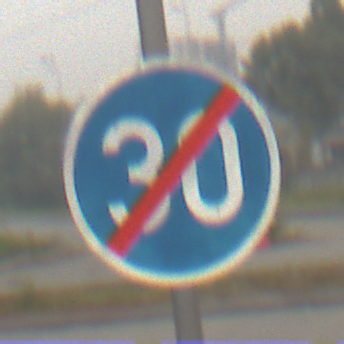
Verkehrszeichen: EndeMindestgeschwindigkeit
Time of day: MorningAfternoon
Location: Outdoor (Suburban)
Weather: Overcast
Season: NotSpecified
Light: Natural